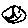
Label: smiley face